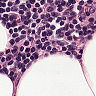
Metastatic tissue present: no